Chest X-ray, AP view. Patient: 18 years old, sex F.
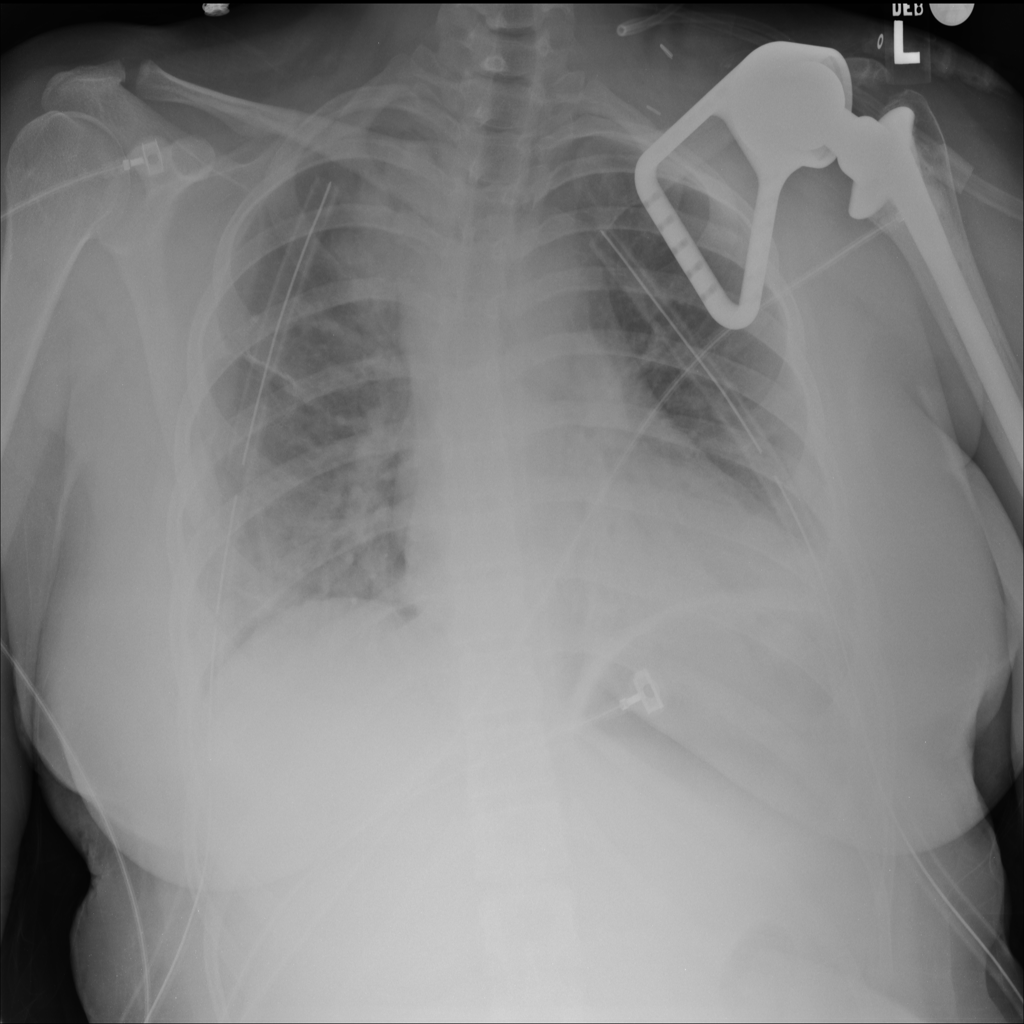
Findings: Atelectasis